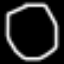
Label: octagon